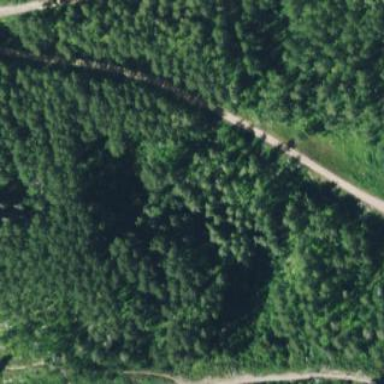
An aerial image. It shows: Needle-leaved woodland.